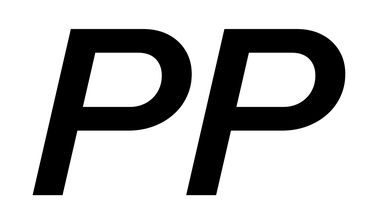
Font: InstrumentSans-Italic_SemiBold_Italic